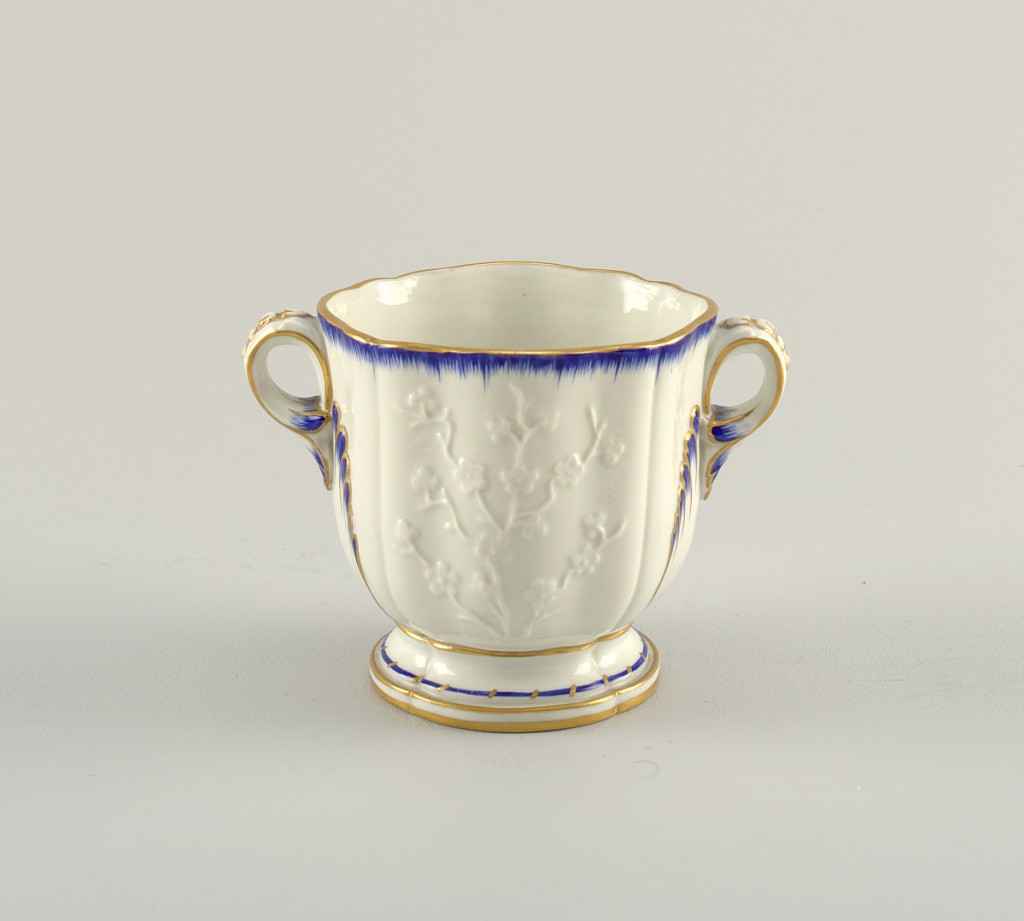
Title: Pair of Wine Bottle Coolers (Seaux à Demi-Bouteille)
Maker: Sèvres Porcelain Manufactory, French, established 1756
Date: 1782
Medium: soft paste porcelain, vitreous enamel, gold
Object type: wine coolers
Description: Curved and shaped bowls, slightly flaring, on cavetto feet. Loop handles ending in leaves. Plum blossom relief on sides. Edges and leaf-forms on and below handles decorated with blue peigné and gold.